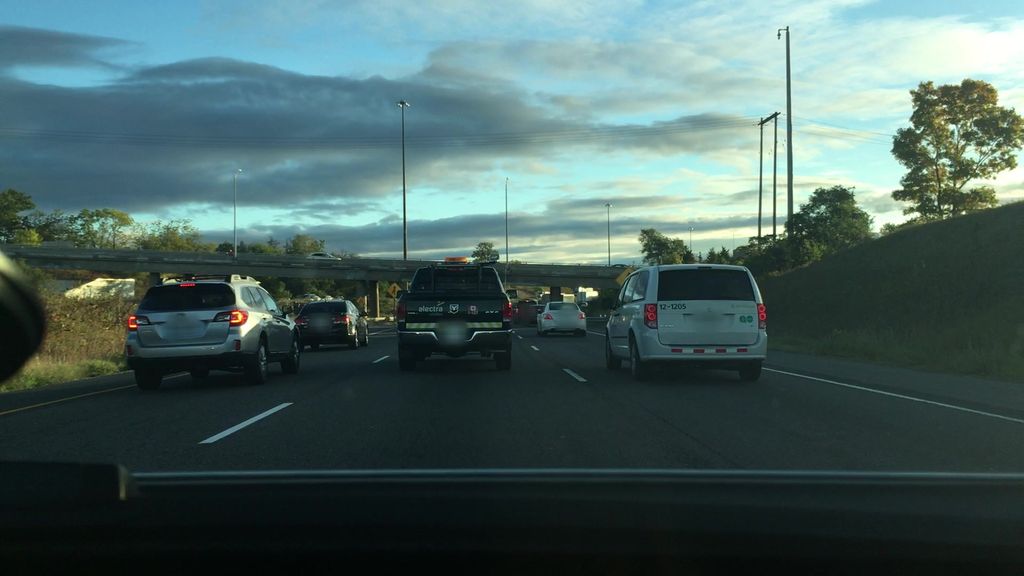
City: hamilton